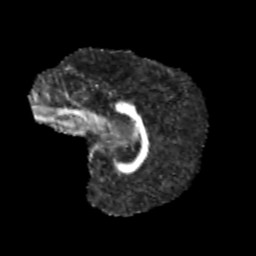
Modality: FA
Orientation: sagittal
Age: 12
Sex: female
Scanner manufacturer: siemens
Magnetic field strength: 3 T
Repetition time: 3.8 s
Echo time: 0.07 s